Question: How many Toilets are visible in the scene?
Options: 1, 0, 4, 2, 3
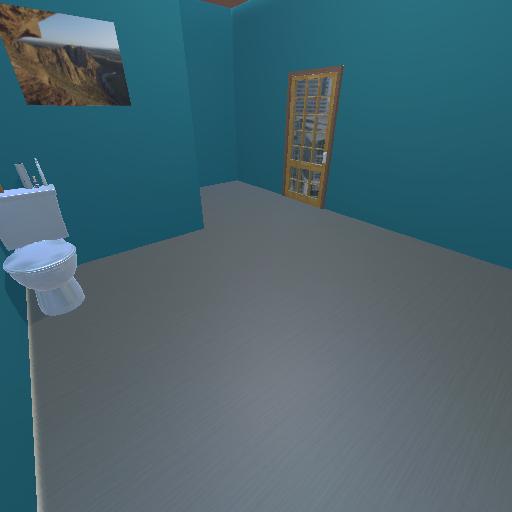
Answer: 1